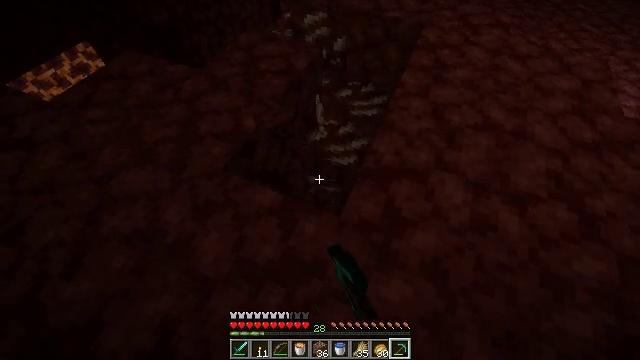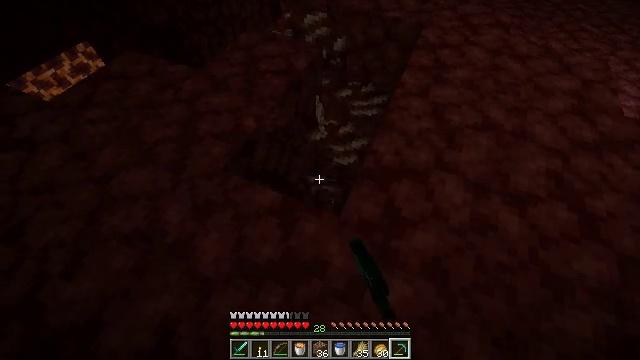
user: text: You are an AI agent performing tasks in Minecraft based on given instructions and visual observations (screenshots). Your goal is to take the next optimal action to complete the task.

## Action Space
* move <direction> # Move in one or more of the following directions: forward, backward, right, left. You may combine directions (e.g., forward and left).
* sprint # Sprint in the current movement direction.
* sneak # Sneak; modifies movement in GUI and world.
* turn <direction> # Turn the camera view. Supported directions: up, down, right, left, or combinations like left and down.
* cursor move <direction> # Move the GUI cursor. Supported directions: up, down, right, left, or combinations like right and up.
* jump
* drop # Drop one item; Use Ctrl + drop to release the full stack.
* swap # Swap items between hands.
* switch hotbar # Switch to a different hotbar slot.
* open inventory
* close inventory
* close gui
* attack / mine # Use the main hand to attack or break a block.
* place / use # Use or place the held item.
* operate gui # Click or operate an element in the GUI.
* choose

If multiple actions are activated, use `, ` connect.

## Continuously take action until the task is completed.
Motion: motion action
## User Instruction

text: Break the netherrack block.
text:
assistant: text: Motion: no_op
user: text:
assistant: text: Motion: no_op